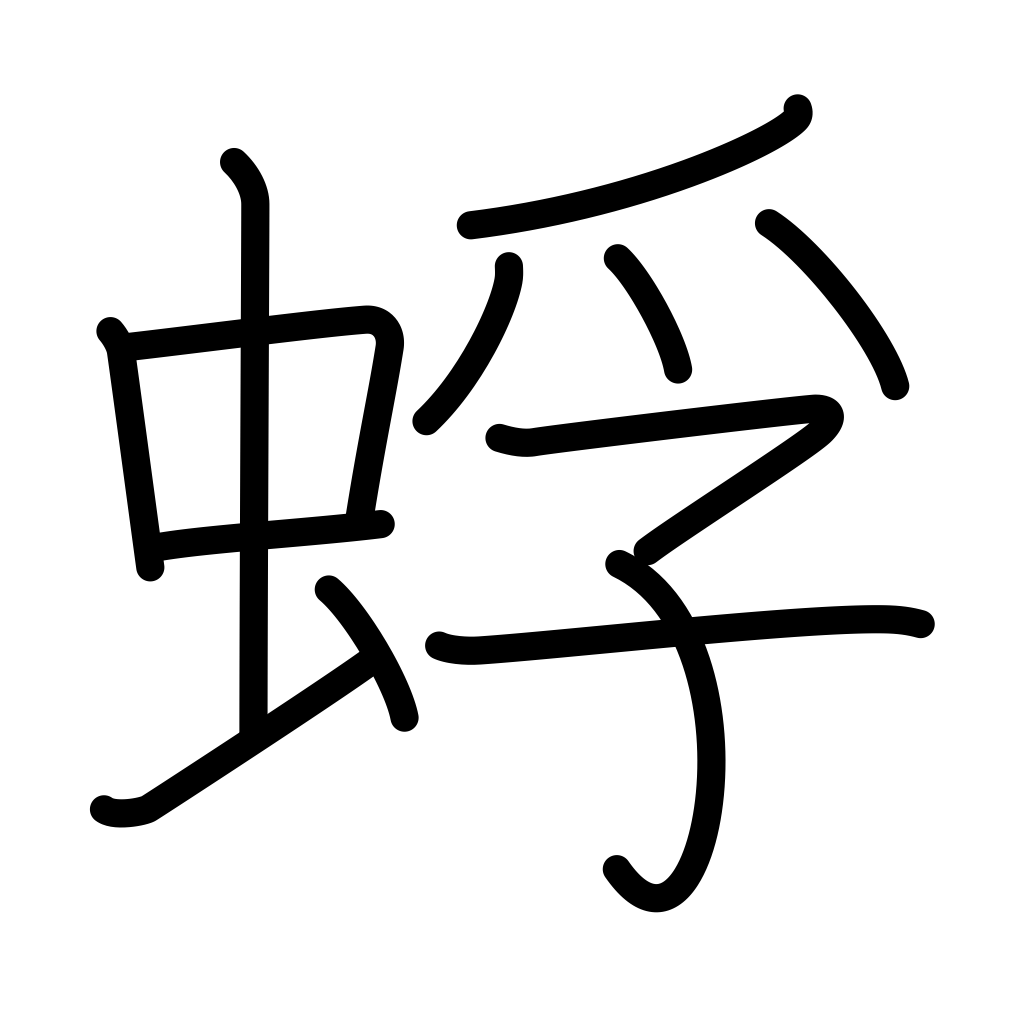
Meaning: kind of ant, may fly